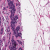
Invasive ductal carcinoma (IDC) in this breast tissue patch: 0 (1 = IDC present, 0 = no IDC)